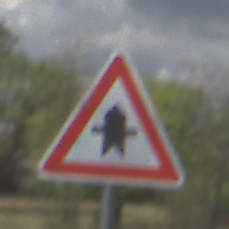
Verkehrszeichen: Vorfahrt
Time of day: Midday
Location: Outdoor (Nature)
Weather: PartlyCloudy
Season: Autumn
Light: Natural